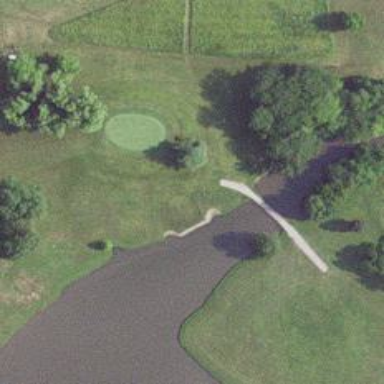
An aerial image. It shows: Path used for both walking and golf.